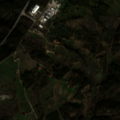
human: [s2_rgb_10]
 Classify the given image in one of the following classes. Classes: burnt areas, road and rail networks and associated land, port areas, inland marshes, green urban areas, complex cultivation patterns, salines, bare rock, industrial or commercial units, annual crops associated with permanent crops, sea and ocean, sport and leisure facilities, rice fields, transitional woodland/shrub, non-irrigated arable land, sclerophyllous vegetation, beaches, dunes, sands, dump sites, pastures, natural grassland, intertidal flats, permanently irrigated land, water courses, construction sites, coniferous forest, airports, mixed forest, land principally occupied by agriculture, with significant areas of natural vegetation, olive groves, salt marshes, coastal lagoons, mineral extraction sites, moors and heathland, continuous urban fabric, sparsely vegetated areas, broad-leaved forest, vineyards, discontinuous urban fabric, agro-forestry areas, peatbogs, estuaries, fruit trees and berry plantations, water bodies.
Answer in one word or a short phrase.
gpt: industrial or commercial units, olive groves, land principally occupied by agriculture, with significant areas of natural vegetation, mixed forest